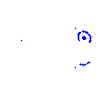
Particle: kaon